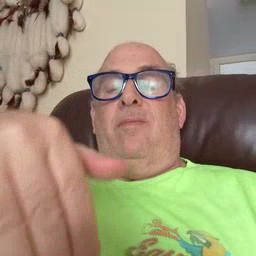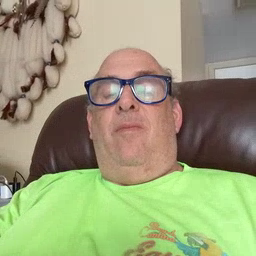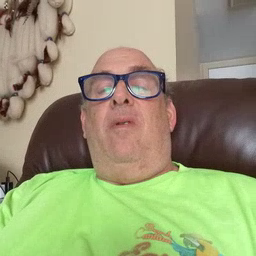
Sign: night